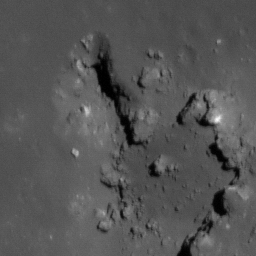
Pit: Jackson 1b
Host crater: Jackson
Host type: impact_melt
Lunar coordinates: latitude 22.419, longitude 196.283